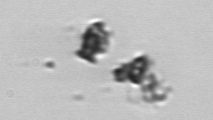
Label: Thalassiosira_TAG_external_detritus